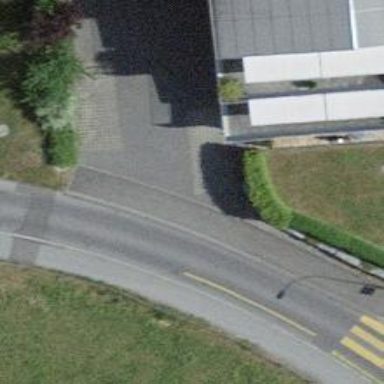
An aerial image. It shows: Driveway.